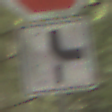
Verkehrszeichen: VerlaufVorfahrtsstrasse10
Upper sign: Stop
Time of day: MorningAfternoon
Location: Outdoor (Nature)
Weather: Overcast
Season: Winter
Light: Natural